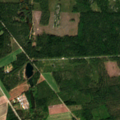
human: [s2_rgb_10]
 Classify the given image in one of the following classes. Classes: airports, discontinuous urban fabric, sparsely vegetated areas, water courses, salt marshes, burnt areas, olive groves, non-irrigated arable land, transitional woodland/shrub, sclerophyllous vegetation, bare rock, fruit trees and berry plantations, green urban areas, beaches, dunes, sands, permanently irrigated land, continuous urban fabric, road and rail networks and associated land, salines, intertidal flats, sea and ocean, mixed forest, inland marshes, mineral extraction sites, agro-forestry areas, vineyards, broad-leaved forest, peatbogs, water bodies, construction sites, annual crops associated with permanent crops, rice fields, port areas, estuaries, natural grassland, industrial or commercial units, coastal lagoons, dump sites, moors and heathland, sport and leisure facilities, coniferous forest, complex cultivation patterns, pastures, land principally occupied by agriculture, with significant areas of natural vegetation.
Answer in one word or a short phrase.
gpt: non-irrigated arable land, land principally occupied by agriculture, with significant areas of natural vegetation, coniferous forest, transitional woodland/shrub